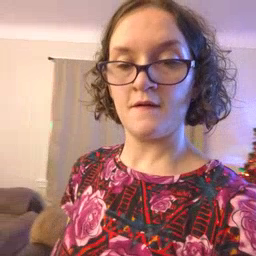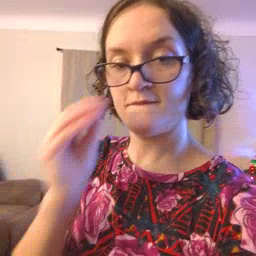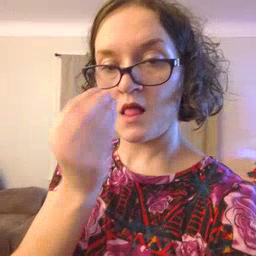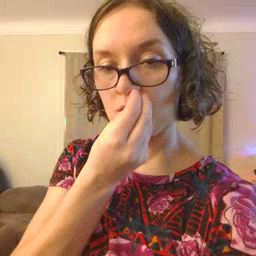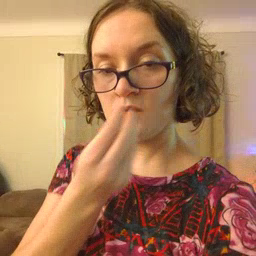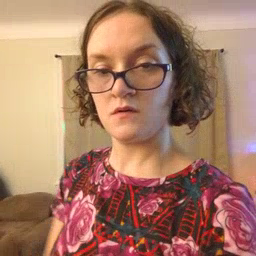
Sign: flower